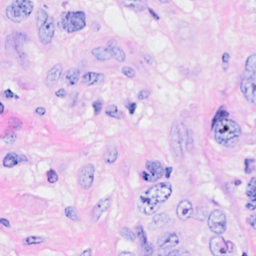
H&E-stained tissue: Breast